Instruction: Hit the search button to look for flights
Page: home
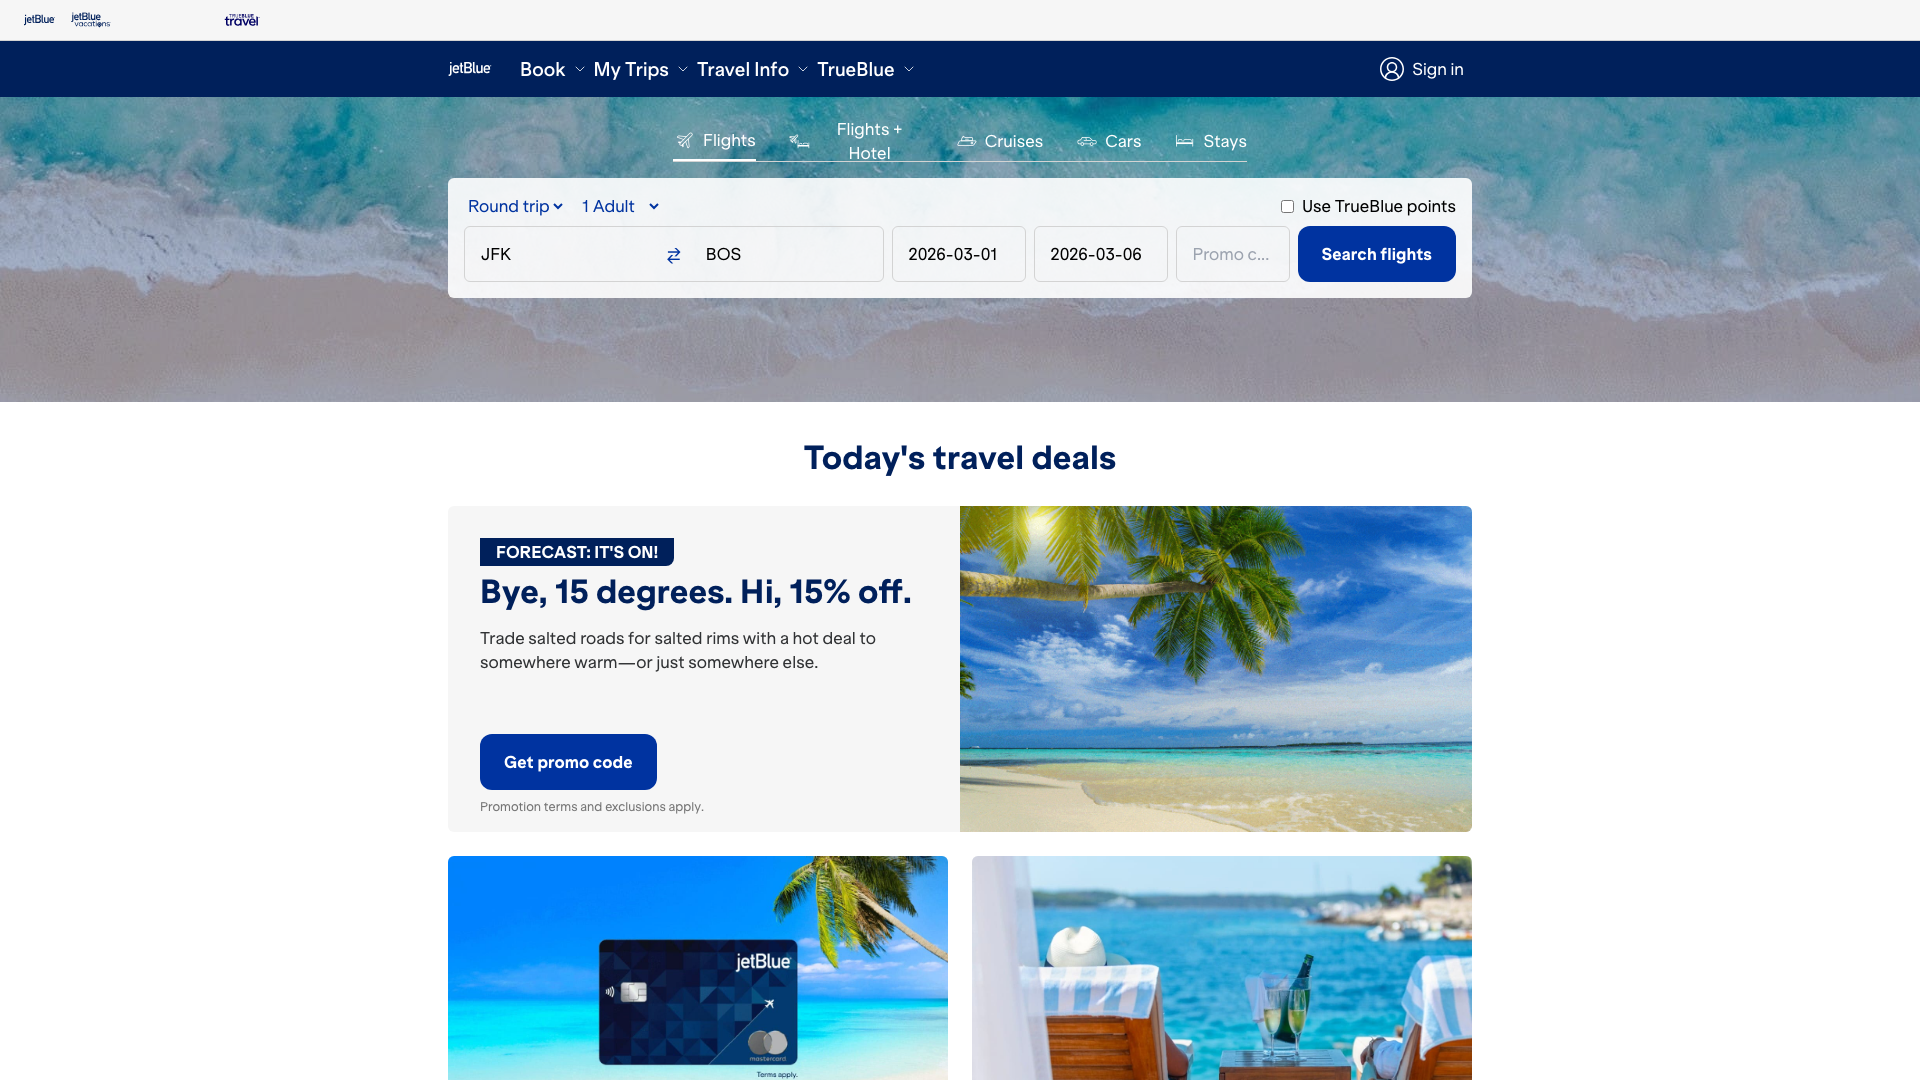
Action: click